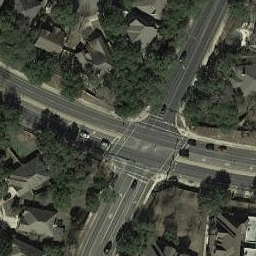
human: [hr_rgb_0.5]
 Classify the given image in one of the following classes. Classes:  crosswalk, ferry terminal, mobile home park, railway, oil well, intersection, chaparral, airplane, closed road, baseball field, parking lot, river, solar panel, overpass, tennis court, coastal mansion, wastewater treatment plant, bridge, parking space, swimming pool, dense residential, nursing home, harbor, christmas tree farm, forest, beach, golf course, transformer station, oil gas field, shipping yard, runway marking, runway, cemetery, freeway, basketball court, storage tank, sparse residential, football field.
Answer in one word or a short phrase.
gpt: intersection